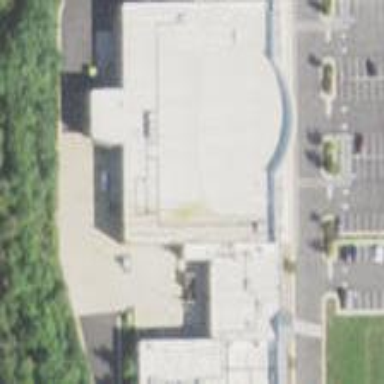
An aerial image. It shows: Retail building.